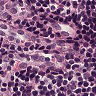
Metastatic tissue present: yes